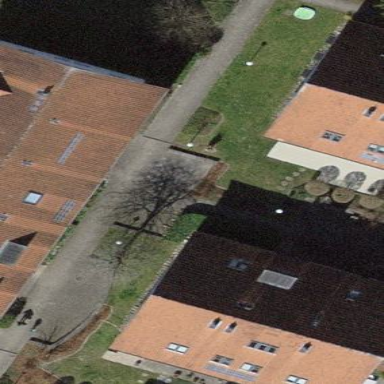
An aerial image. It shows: Residential building.